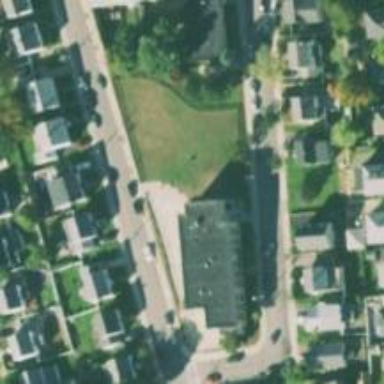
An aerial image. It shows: School.